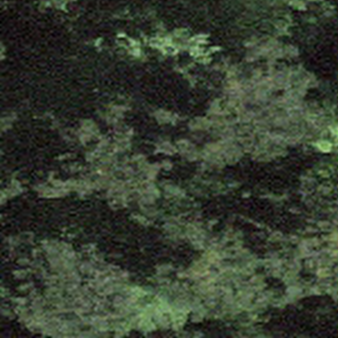
Label: other